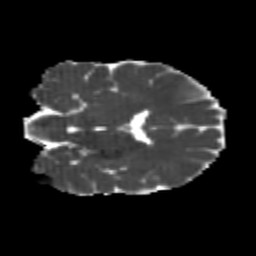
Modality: MD
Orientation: coronal
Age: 24
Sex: male
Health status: healthy
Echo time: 0.074 s